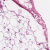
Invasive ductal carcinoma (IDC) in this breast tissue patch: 0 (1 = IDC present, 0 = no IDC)